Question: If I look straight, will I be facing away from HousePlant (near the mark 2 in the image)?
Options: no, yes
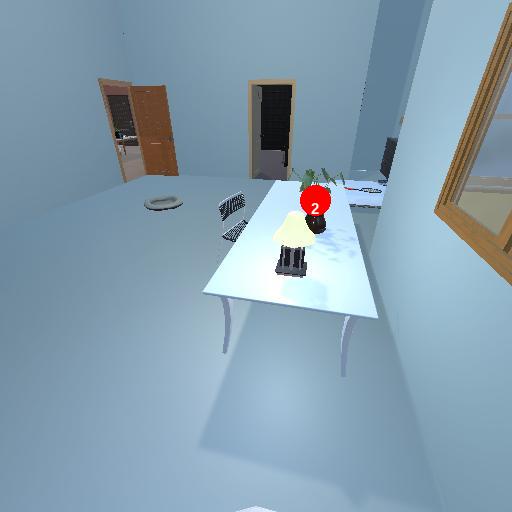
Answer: no